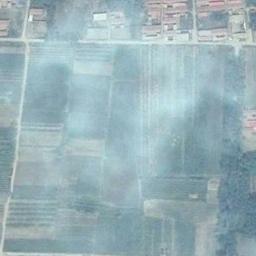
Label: cloud